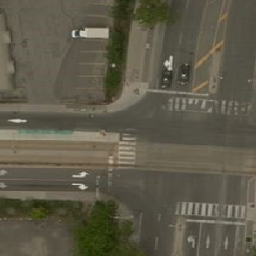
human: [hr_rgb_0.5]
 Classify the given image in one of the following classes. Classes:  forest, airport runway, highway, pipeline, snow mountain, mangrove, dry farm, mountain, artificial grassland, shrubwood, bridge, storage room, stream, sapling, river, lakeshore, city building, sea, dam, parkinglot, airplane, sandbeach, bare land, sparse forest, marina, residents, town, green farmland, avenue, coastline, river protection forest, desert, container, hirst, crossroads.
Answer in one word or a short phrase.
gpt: crossroads